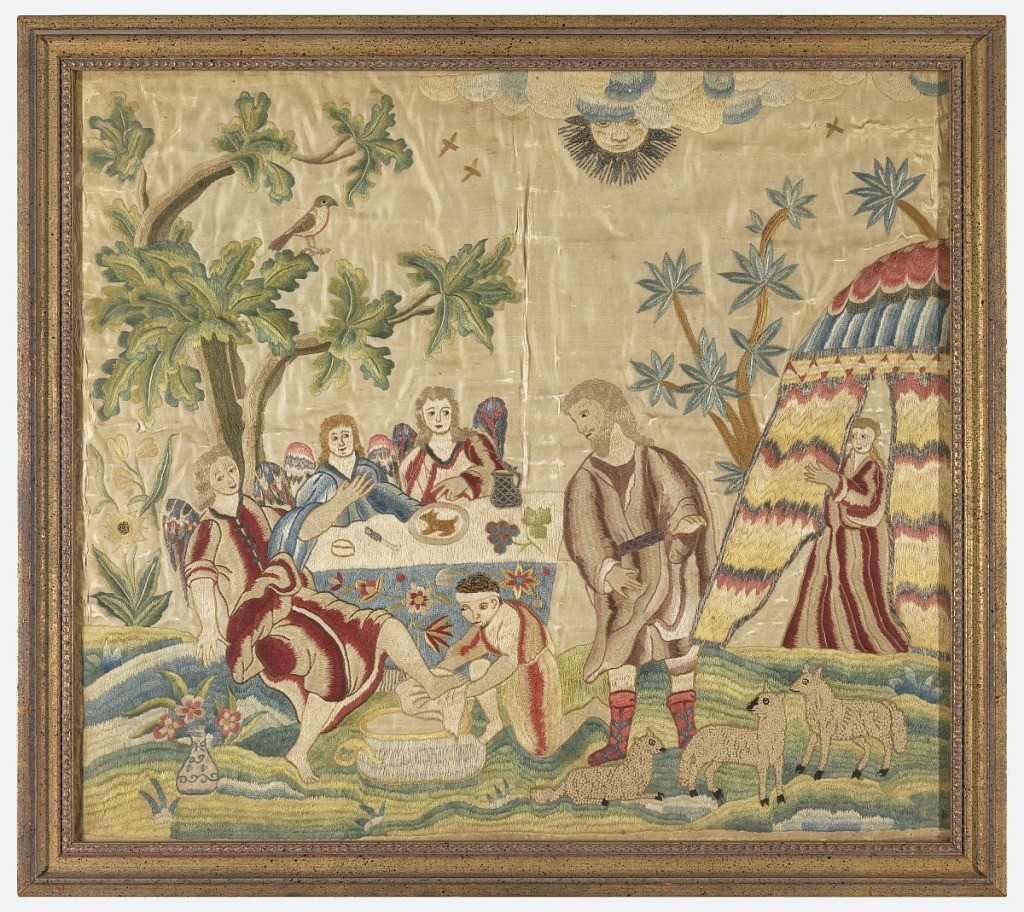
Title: Embroidered picture
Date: late 16th century
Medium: silk, metal Technique: satin and stem stitch embroidery on plain weave
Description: Illustrating a biblical subject, the visit of the three angels to Abraham.  A servant of Abraham is washing the feet of one of the guests; two others are seated at a table that has been prepared under the tree.  Sarah appears in the door of her tent.